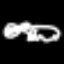
Label: frog